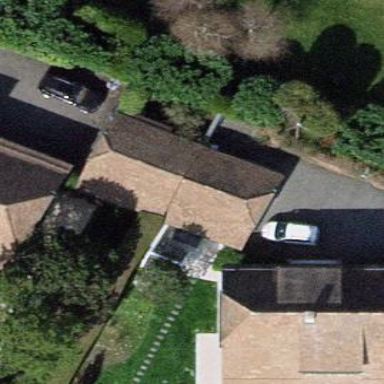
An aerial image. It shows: Garage.